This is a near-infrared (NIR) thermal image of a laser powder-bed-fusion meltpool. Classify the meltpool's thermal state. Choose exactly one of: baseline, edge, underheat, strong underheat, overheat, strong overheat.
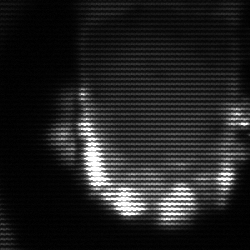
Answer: baseline